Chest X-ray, AP view. Patient: 76 years old, sex M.
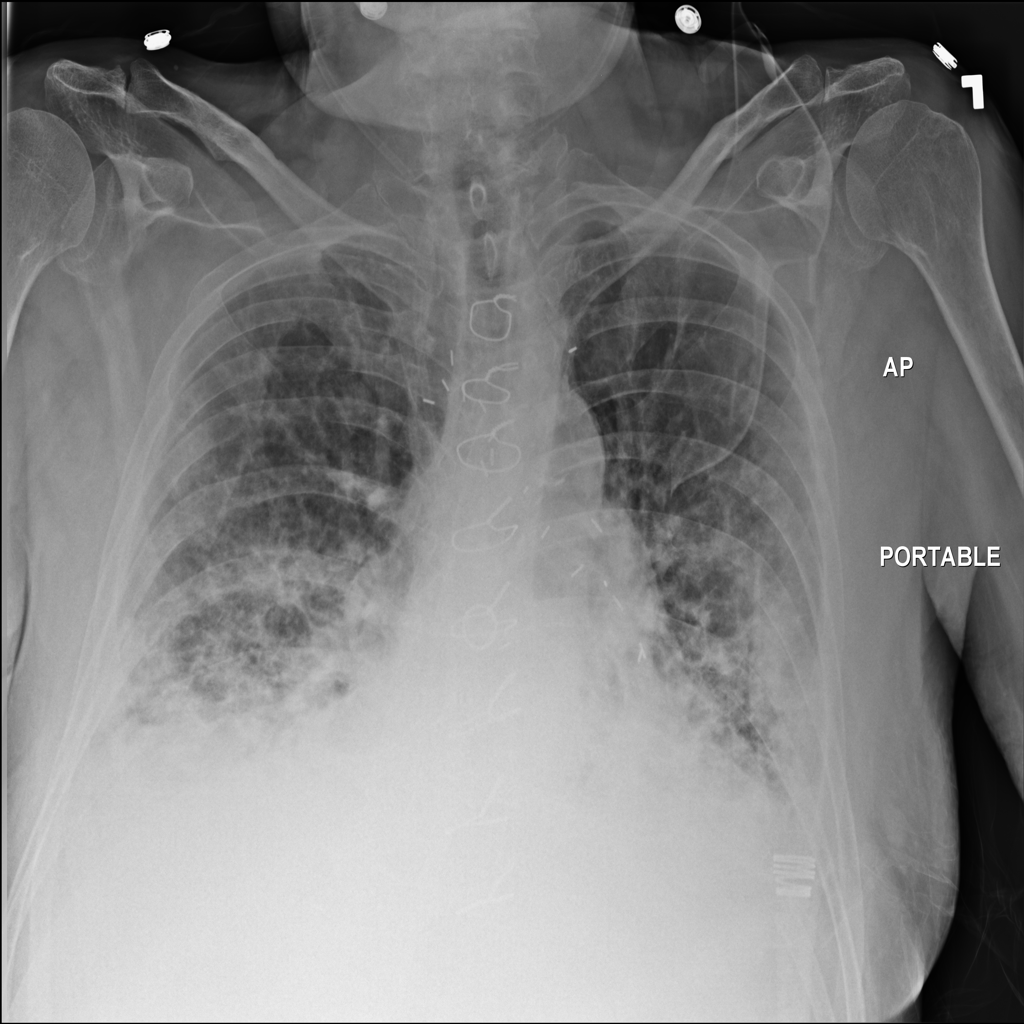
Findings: No Finding